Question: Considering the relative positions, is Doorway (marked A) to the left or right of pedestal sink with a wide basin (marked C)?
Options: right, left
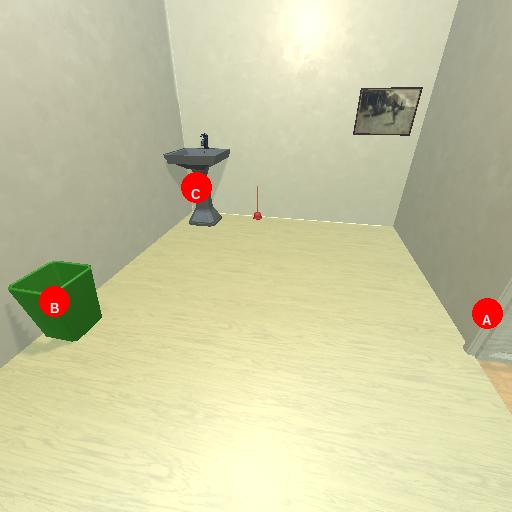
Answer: right